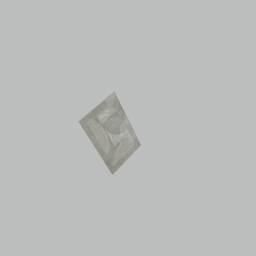
Label: decoration